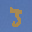
Label: 3